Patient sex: M
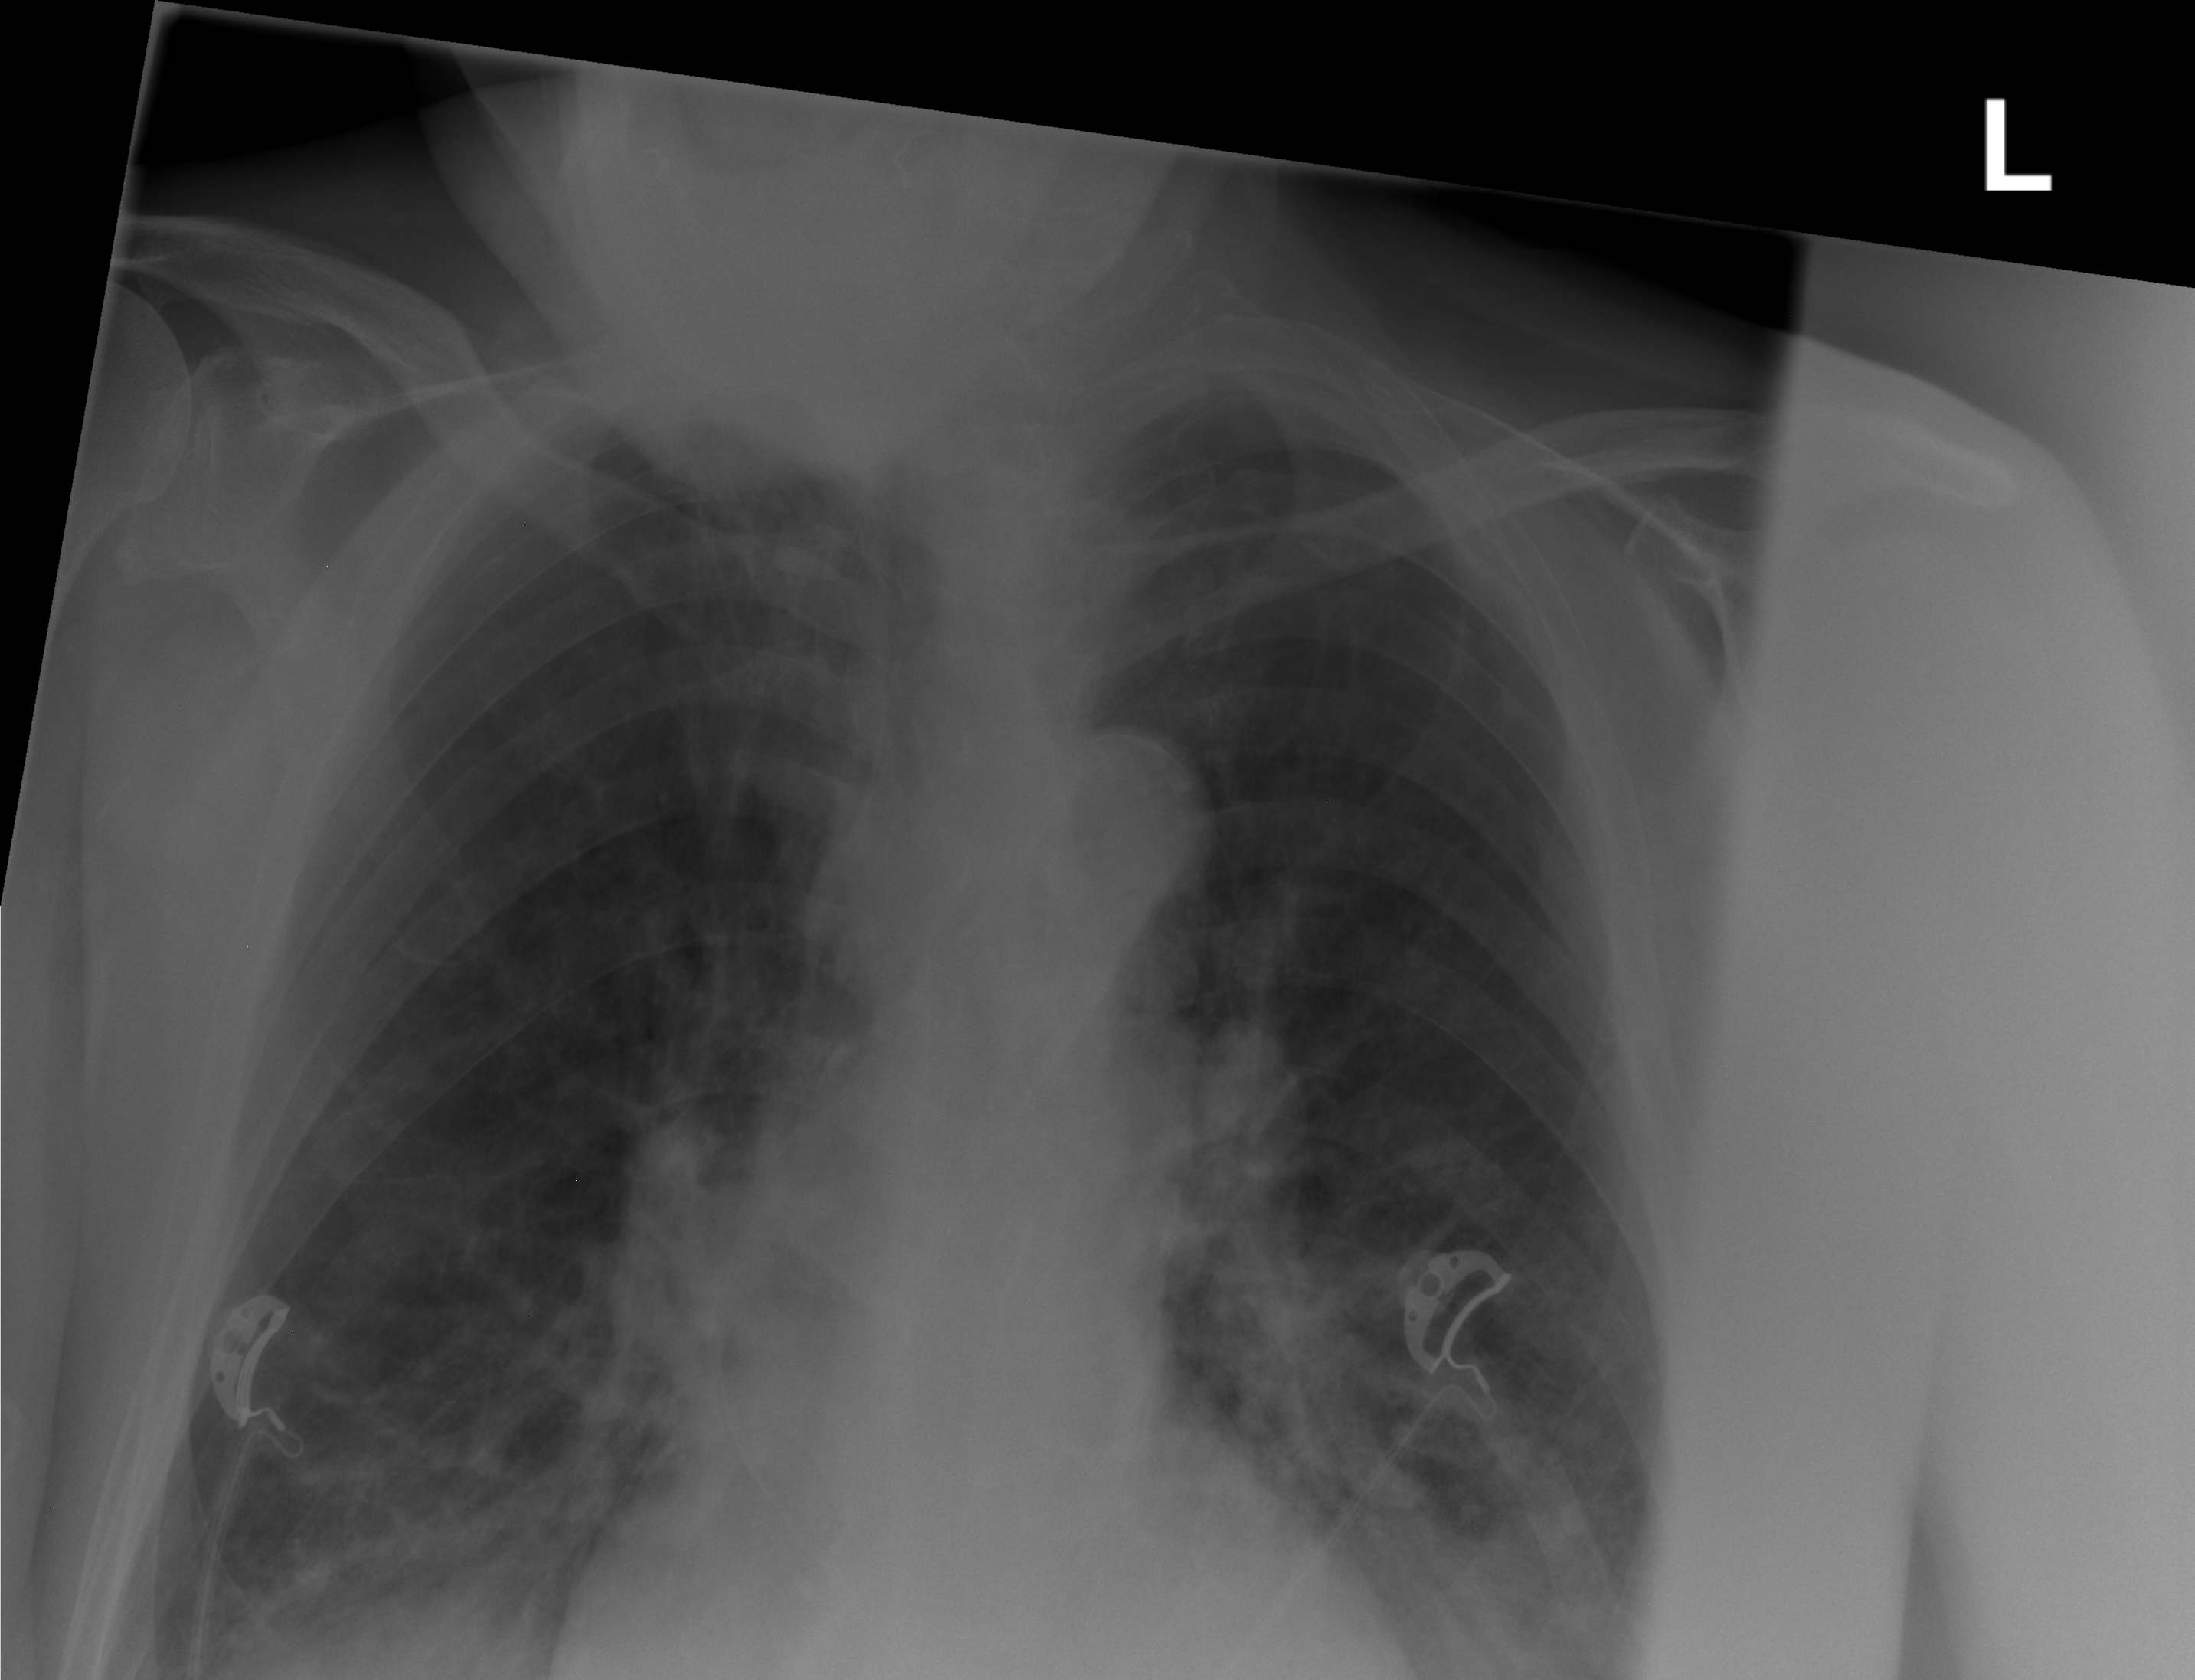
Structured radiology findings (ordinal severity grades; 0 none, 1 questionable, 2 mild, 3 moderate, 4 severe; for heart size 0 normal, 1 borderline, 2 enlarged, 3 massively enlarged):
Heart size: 2
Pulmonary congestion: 1
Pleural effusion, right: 1
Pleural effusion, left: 1
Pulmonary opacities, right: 2
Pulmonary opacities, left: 2
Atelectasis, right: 2
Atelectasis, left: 2